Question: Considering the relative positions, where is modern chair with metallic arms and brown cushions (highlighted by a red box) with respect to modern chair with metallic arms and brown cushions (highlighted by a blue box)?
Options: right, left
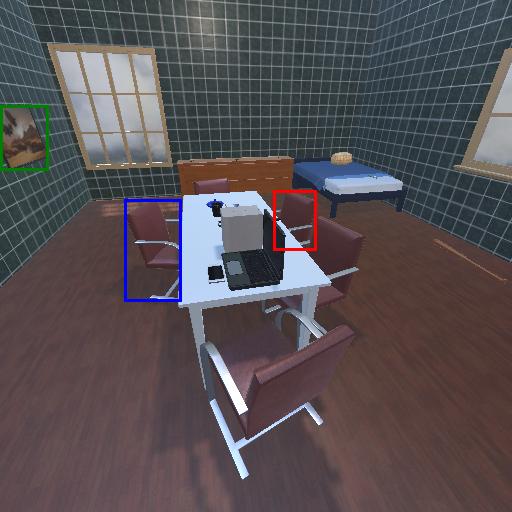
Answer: right